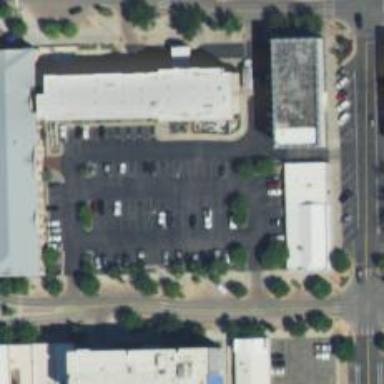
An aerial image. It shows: Parking space is available.